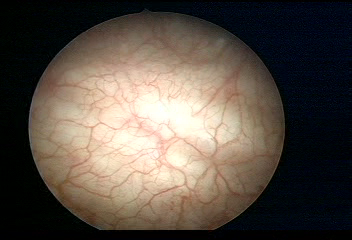
Modality: WLC
Class: Normal mucosa
Bladder cancer association: No